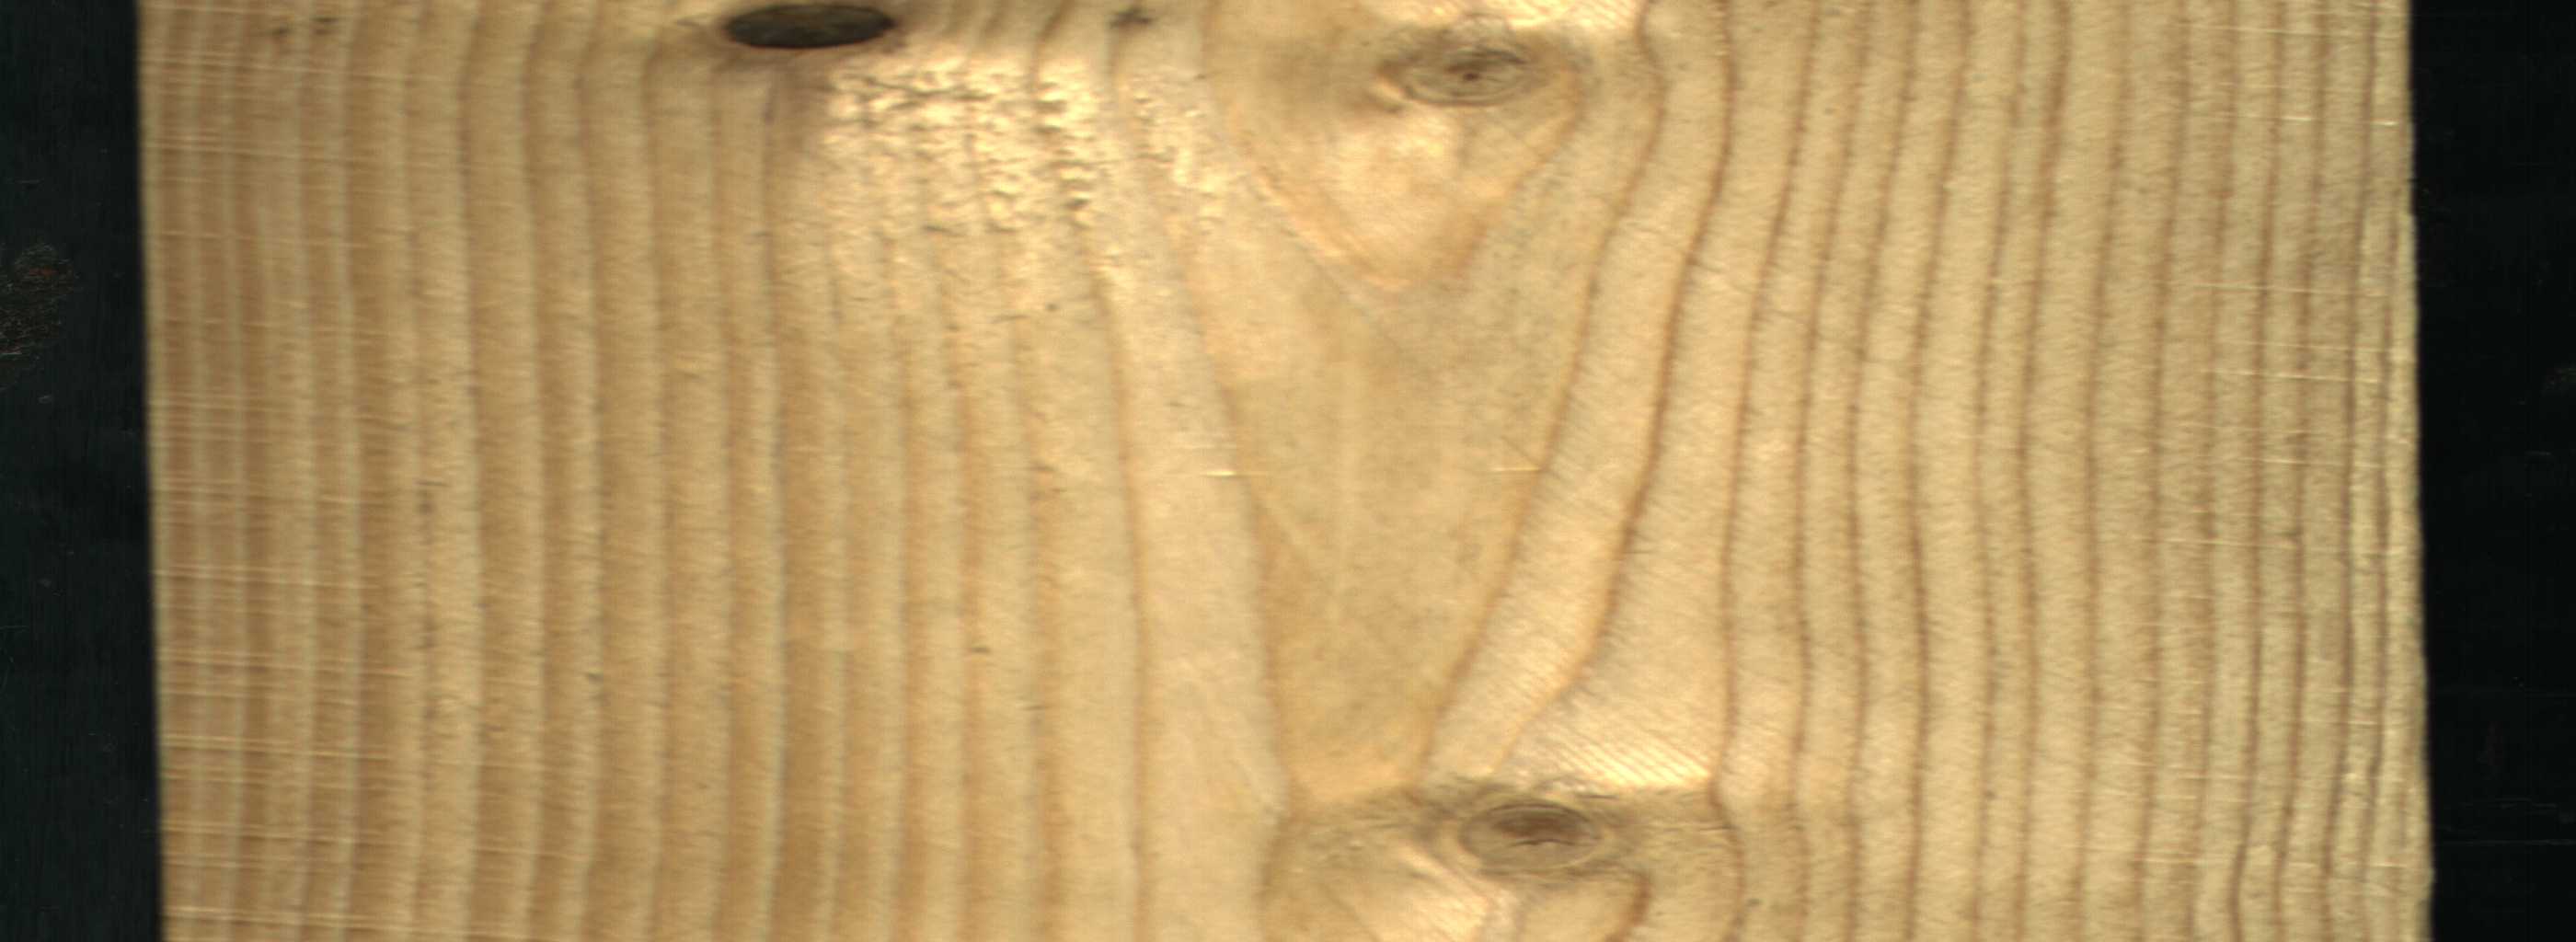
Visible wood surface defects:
Dead_Knot
Live_Knot
Live_Knot